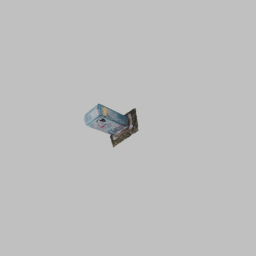
Label: electronics